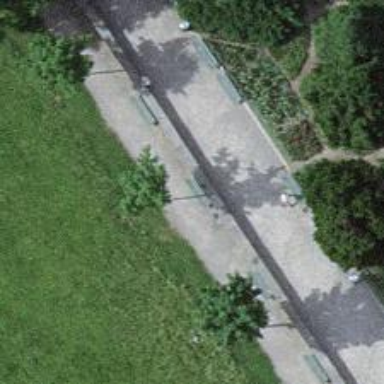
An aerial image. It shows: Bench.